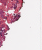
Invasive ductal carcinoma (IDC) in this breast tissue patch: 0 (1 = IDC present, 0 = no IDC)